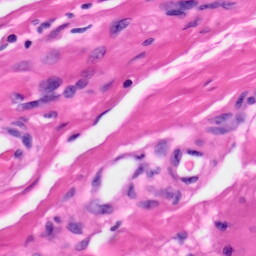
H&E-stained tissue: Skin